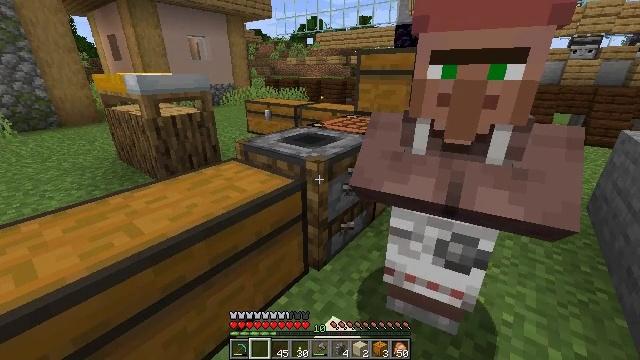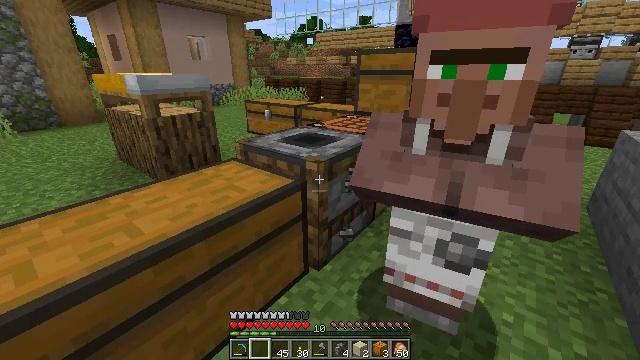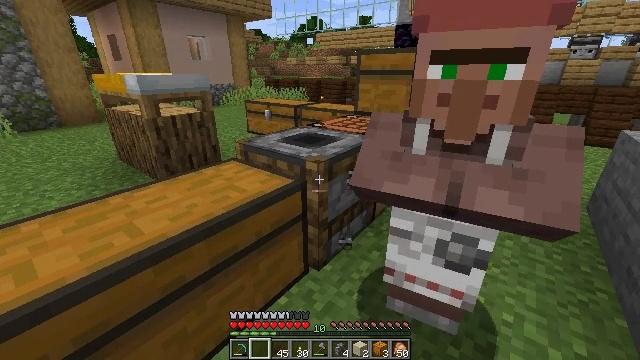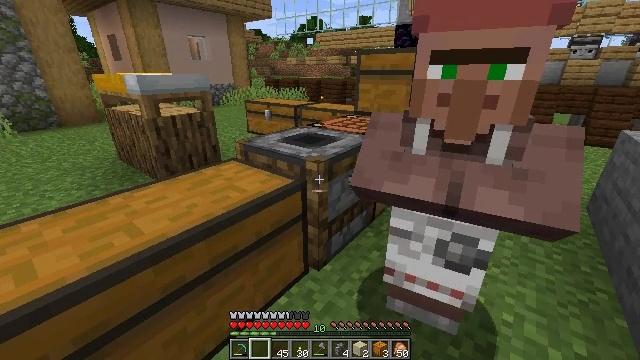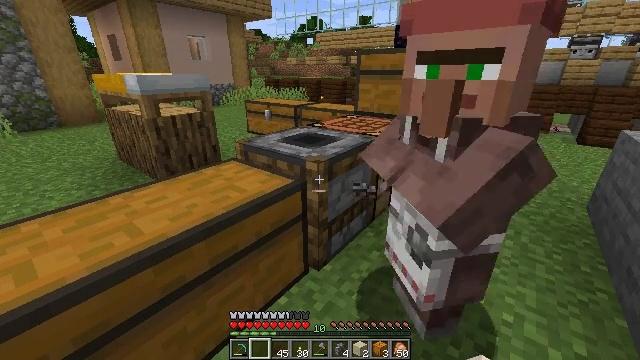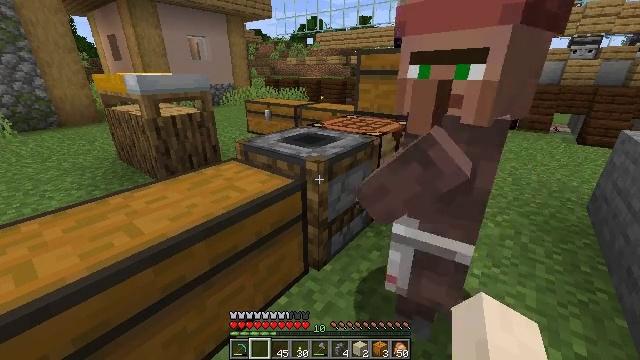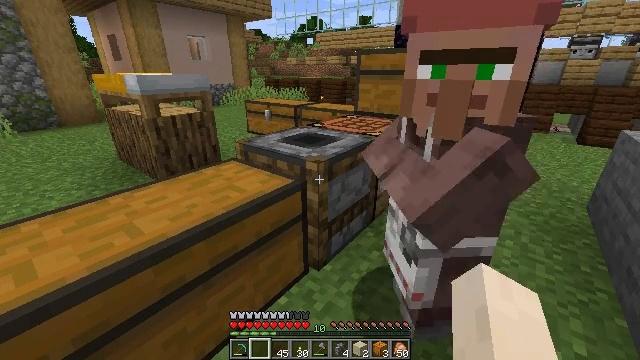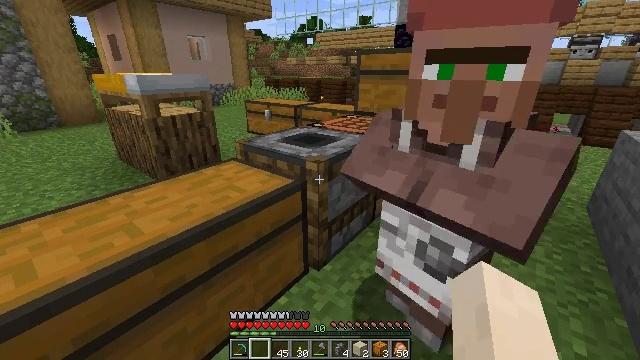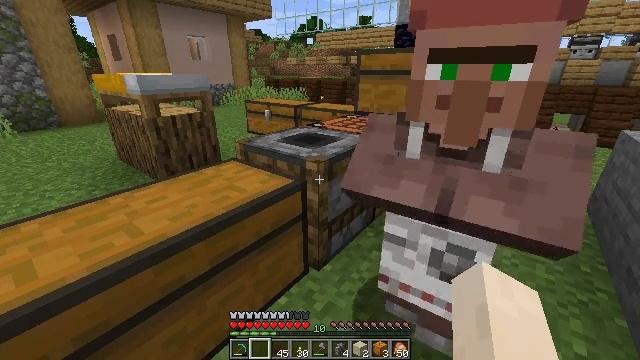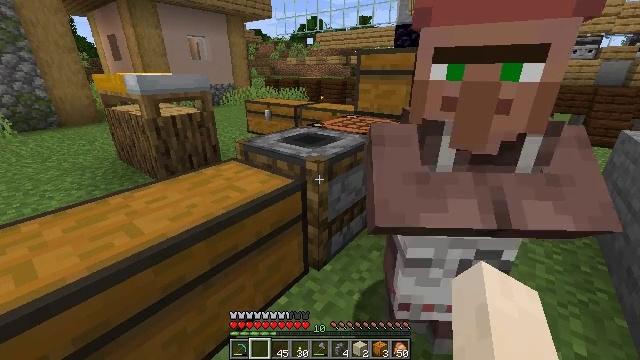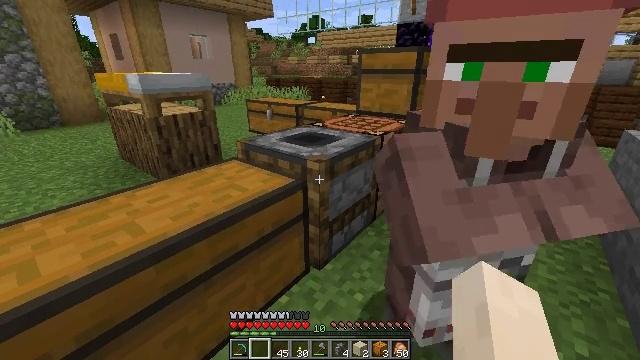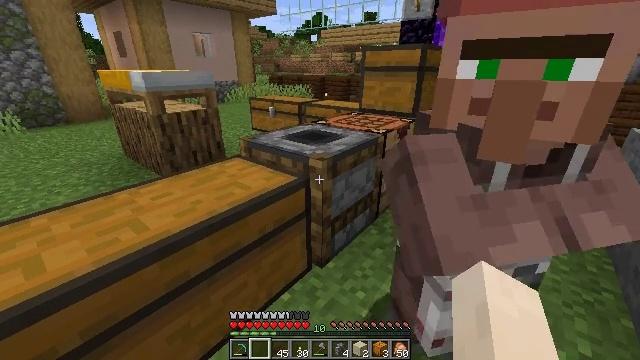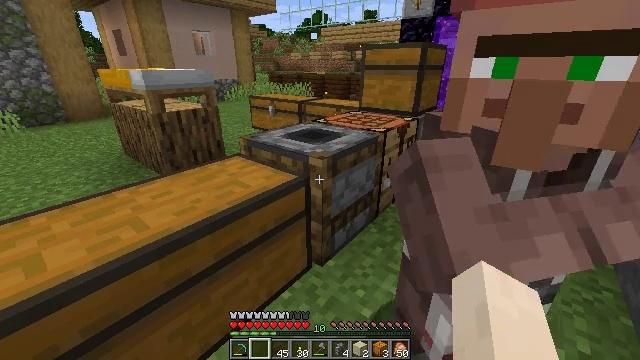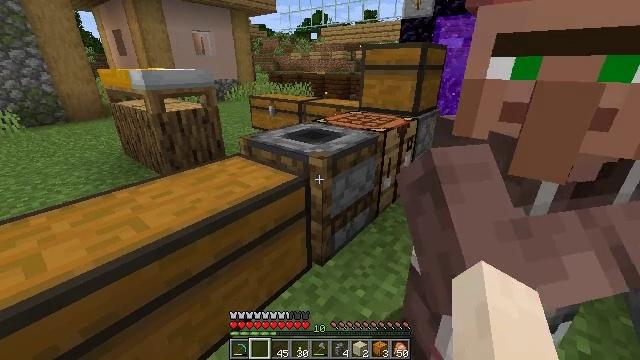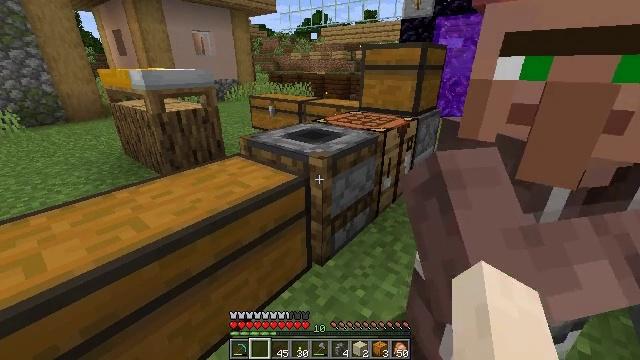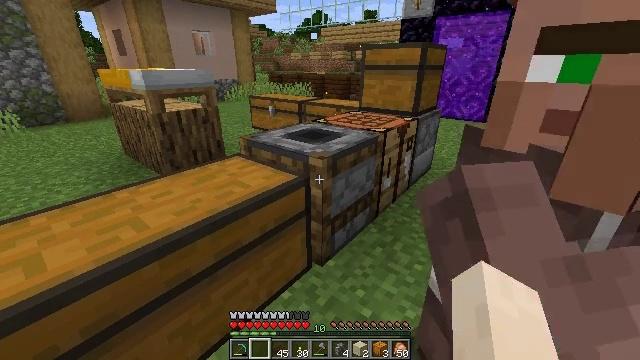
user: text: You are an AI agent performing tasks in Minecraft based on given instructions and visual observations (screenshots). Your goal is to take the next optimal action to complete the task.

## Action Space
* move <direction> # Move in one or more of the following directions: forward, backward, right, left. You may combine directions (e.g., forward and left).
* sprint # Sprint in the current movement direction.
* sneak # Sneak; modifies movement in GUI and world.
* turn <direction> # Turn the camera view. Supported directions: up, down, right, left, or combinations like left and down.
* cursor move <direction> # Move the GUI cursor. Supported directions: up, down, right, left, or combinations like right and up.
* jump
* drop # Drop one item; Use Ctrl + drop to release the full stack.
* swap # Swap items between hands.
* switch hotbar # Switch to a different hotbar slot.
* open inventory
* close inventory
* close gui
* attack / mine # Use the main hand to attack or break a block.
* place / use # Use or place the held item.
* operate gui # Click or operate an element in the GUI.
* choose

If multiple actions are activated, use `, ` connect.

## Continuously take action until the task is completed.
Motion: motion action
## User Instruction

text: Reclaim the smoker from the setup.
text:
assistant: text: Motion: no_op
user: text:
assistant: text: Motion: no_op
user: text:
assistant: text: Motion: no_op
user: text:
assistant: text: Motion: no_op
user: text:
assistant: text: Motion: no_op
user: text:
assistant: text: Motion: no_op
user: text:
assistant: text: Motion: no_op
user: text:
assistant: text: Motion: no_op
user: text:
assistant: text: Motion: no_op
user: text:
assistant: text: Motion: no_op
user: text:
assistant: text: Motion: no_op
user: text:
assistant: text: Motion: no_op
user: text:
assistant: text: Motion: no_op
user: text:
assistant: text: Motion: no_op
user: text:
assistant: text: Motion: no_op
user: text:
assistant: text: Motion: no_op
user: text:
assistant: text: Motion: no_op
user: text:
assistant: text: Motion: no_op
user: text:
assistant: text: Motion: no_op
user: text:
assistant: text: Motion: no_op
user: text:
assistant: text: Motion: no_op
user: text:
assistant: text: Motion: turn right
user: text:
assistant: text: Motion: turn right
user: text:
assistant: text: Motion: no_op
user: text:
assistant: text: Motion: no_op
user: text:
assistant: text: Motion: no_op
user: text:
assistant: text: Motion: no_op
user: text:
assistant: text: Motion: no_op
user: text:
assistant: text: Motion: no_op
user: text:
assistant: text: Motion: no_op